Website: bh-photo
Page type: receipt
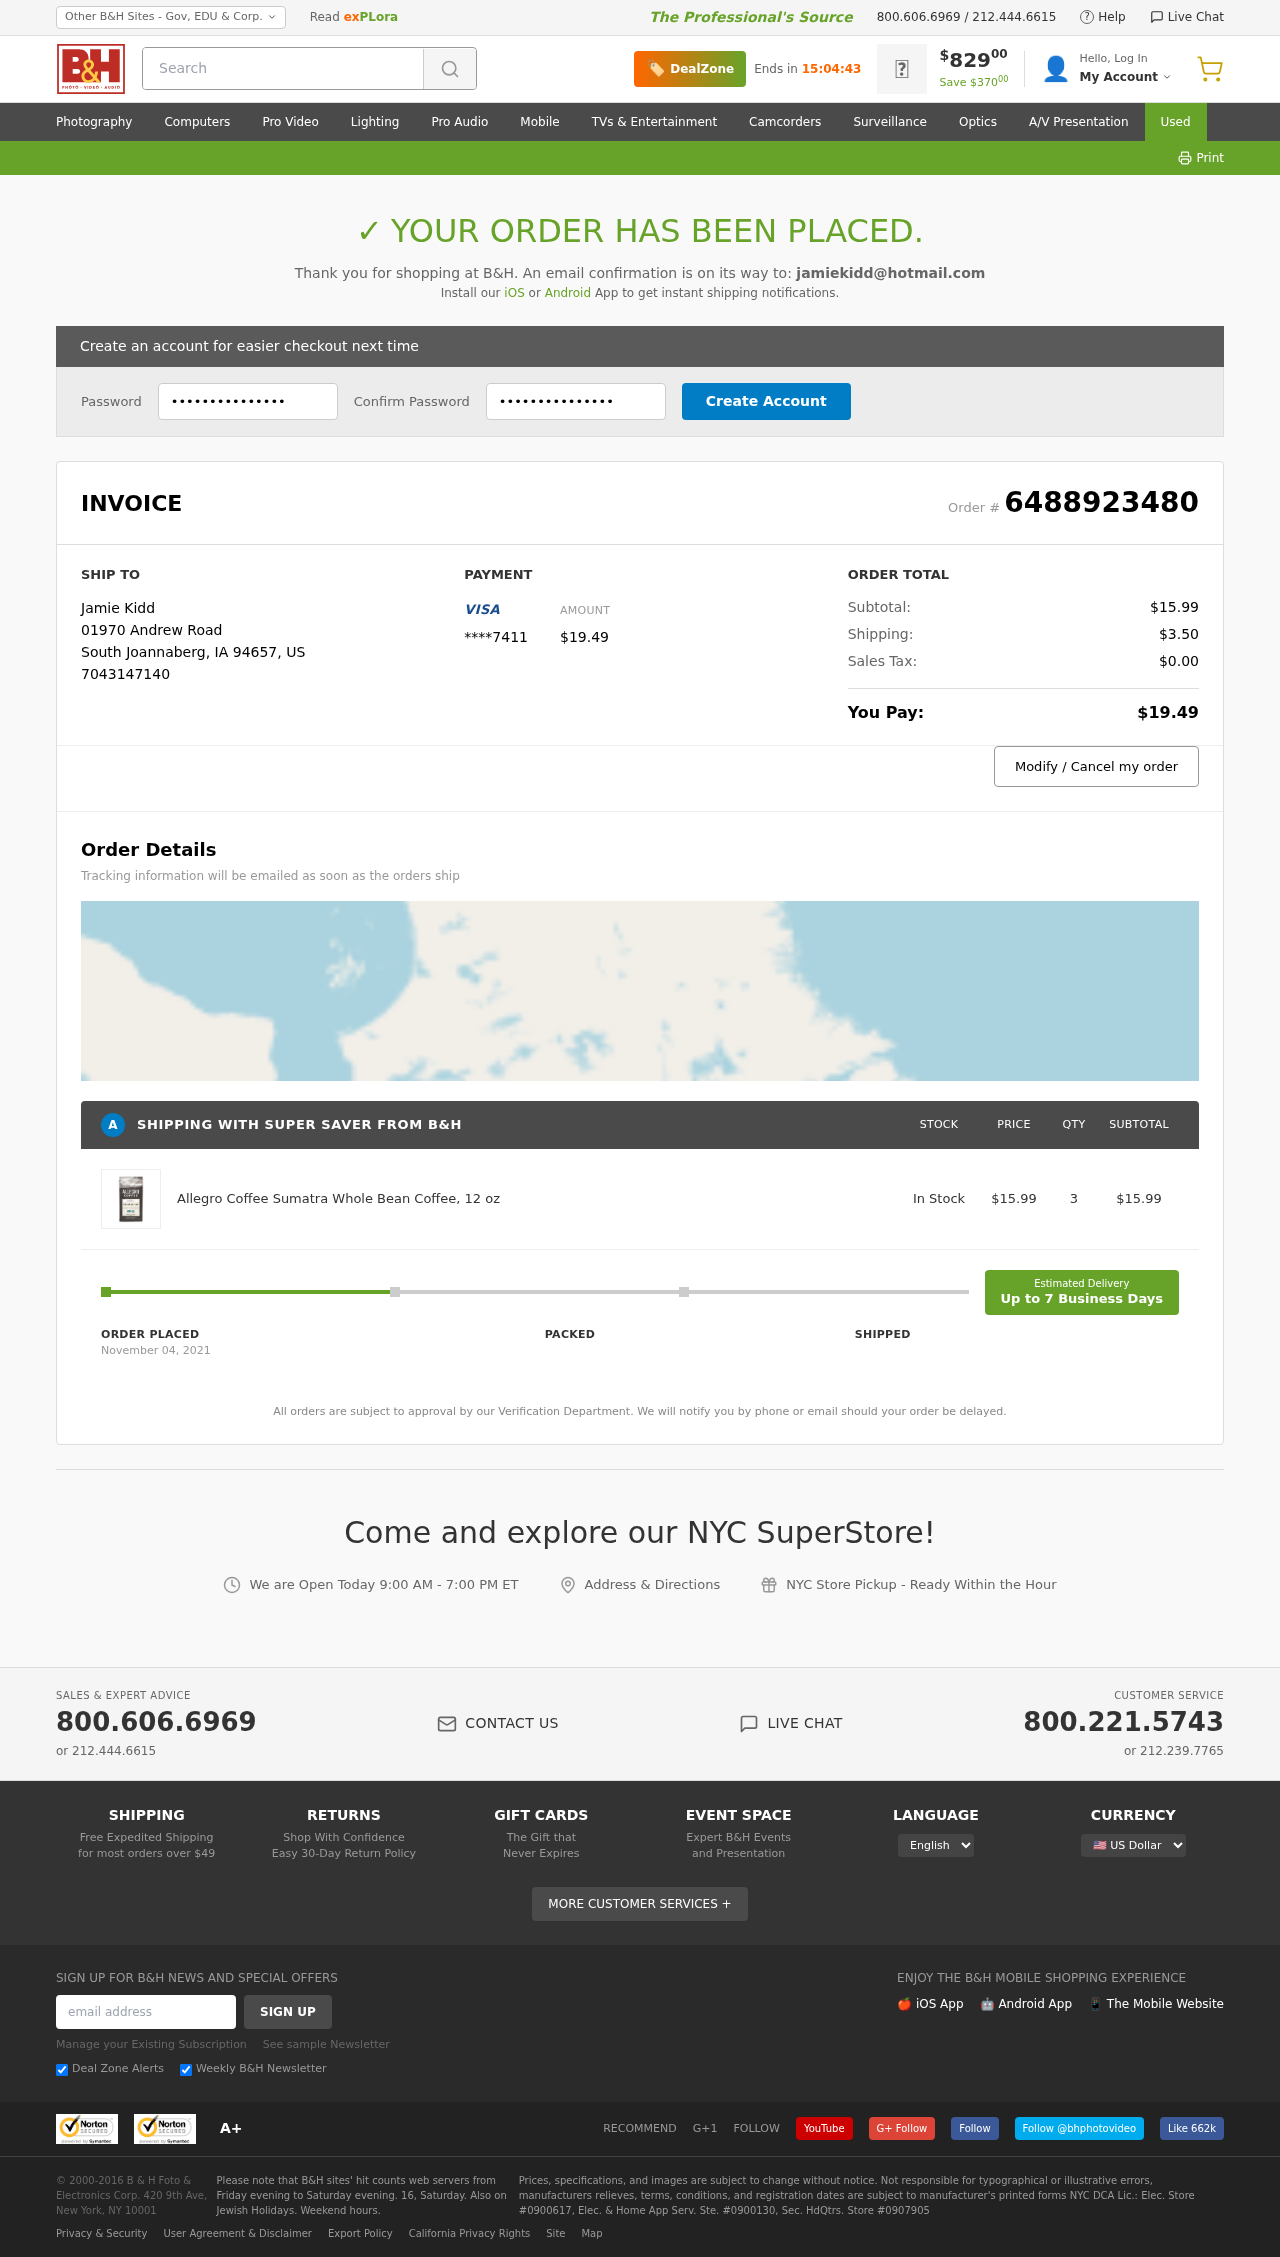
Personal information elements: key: PII_CARD_LAST4
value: ****7411
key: PII_CITY
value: South Joannaberg
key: PII_COUNTRY_CODE
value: US
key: PII_EMAIL
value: jamiekidd@hotmail.com
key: PII_FULLNAME
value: Jamie Kidd
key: PII_PHONE
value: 7043147140
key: PII_POSTCODE
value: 94657
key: PII_STATE_ABBR
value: IA
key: PII_STREET
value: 01970 Andrew Road
Product elements: key: PRODUCT1_NAME
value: Allegro Coffee Sumatra Whole Bean Coffee, 12 oz
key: PRODUCT1_PRICE
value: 15.99
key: PRODUCT1_QUANTITY
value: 3
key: PRODUCT1_SUBTOTAL
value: $15.99
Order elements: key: ORDER_ID
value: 6488923480
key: ORDER_TOTAL
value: $19.49
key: ORDER_SUBTOTAL
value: $15.99
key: ORDER_SHIPPING_COST
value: $3.50
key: ORDER_TAX
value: $0.00
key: ORDER_DATE
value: November 04, 2021
Search elements: key: HEADER_SEARCH
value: Search